【题型】填空题　【知识点】平面几何　【难度】easy
如图, 已知一张正方形纸片的边长为 6 厘米, 将这个正方形纸片剪去四个角后成为一个正八边形, 那么这个正八边形的边长是 \_\_\_\_\_\_ 厘米。

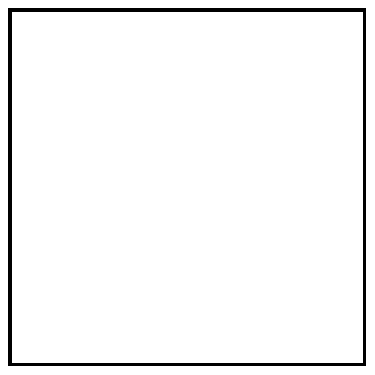
【解答】
解：如图, 设 $EF = x$ 厘米, 则 $AE = AQ = \frac{6 - x}{2} = (3 - \frac{1}{2}x)$ 厘米,

由勾股定理得,

$AQ^2 + AE^2 = QE^2$,

即 $(3 - \frac{1}{2}x)^2 + (3 - \frac{1}{2}x)^2 = x^2$,

$2(3 - \frac{1}{2}x)^2 = x^2$,

$2(9 - 3x + \frac{1}{4}x^2) = x^2$,

$18 - 6x + \frac{1}{2}x^2 = x^2$,

$18 - 6x - \frac{1}{2}x^2 = 0$,

$x^2 + 12x - 36 = 0$,

解得 $x = 6\sqrt{2} - 6$, 或 $x = -6\sqrt{2} - 6$(舍去),

即正八边形的边长为 $(6\sqrt{2} - 6)$ 厘米。

故答案为：$6\sqrt{2} - 6$。
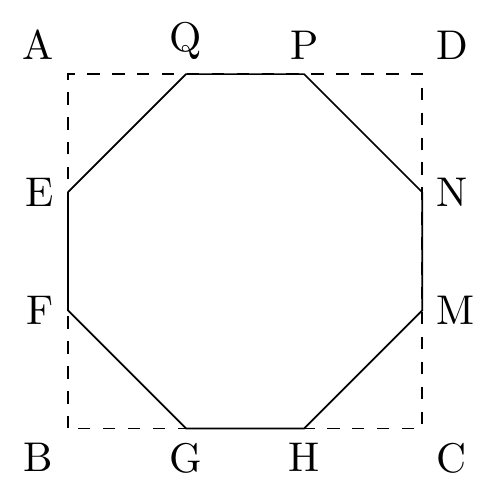